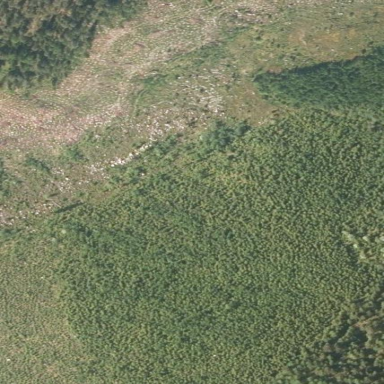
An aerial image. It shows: Clearcut area with scrub vegetation.